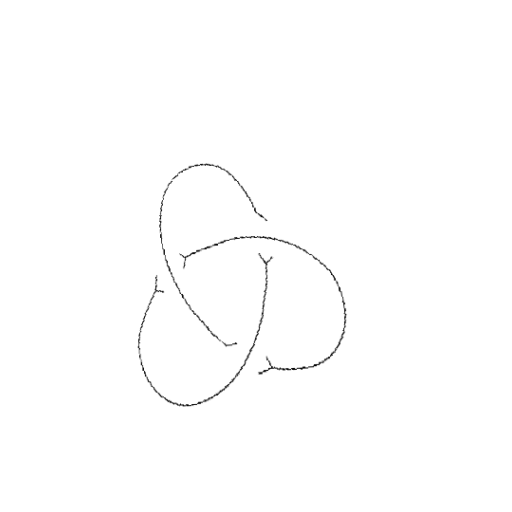
Crossing number: 3